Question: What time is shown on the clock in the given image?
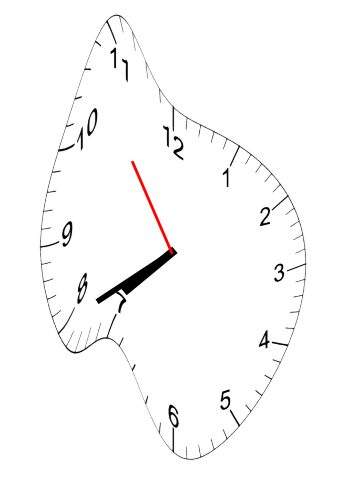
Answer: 07:39:54